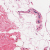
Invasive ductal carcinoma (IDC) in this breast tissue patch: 0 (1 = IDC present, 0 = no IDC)